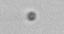
Label: nanoplankton_mix